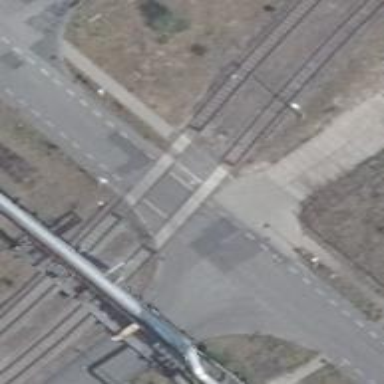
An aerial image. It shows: Railway crossing.